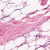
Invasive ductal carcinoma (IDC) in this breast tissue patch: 0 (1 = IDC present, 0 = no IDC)